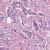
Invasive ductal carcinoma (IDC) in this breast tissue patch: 1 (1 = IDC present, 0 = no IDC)